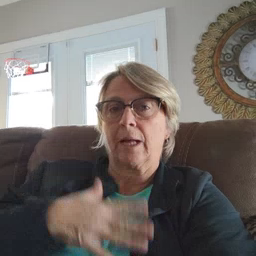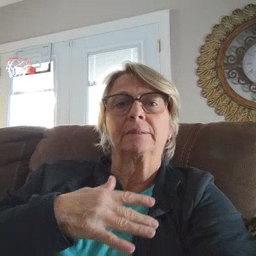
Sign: pajamas